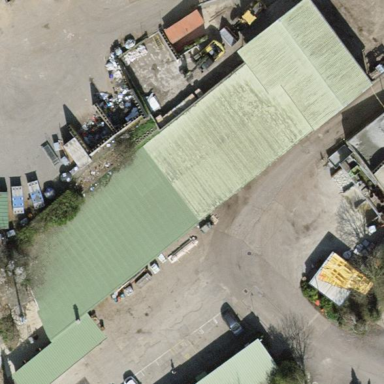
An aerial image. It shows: Industrial building.